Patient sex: M
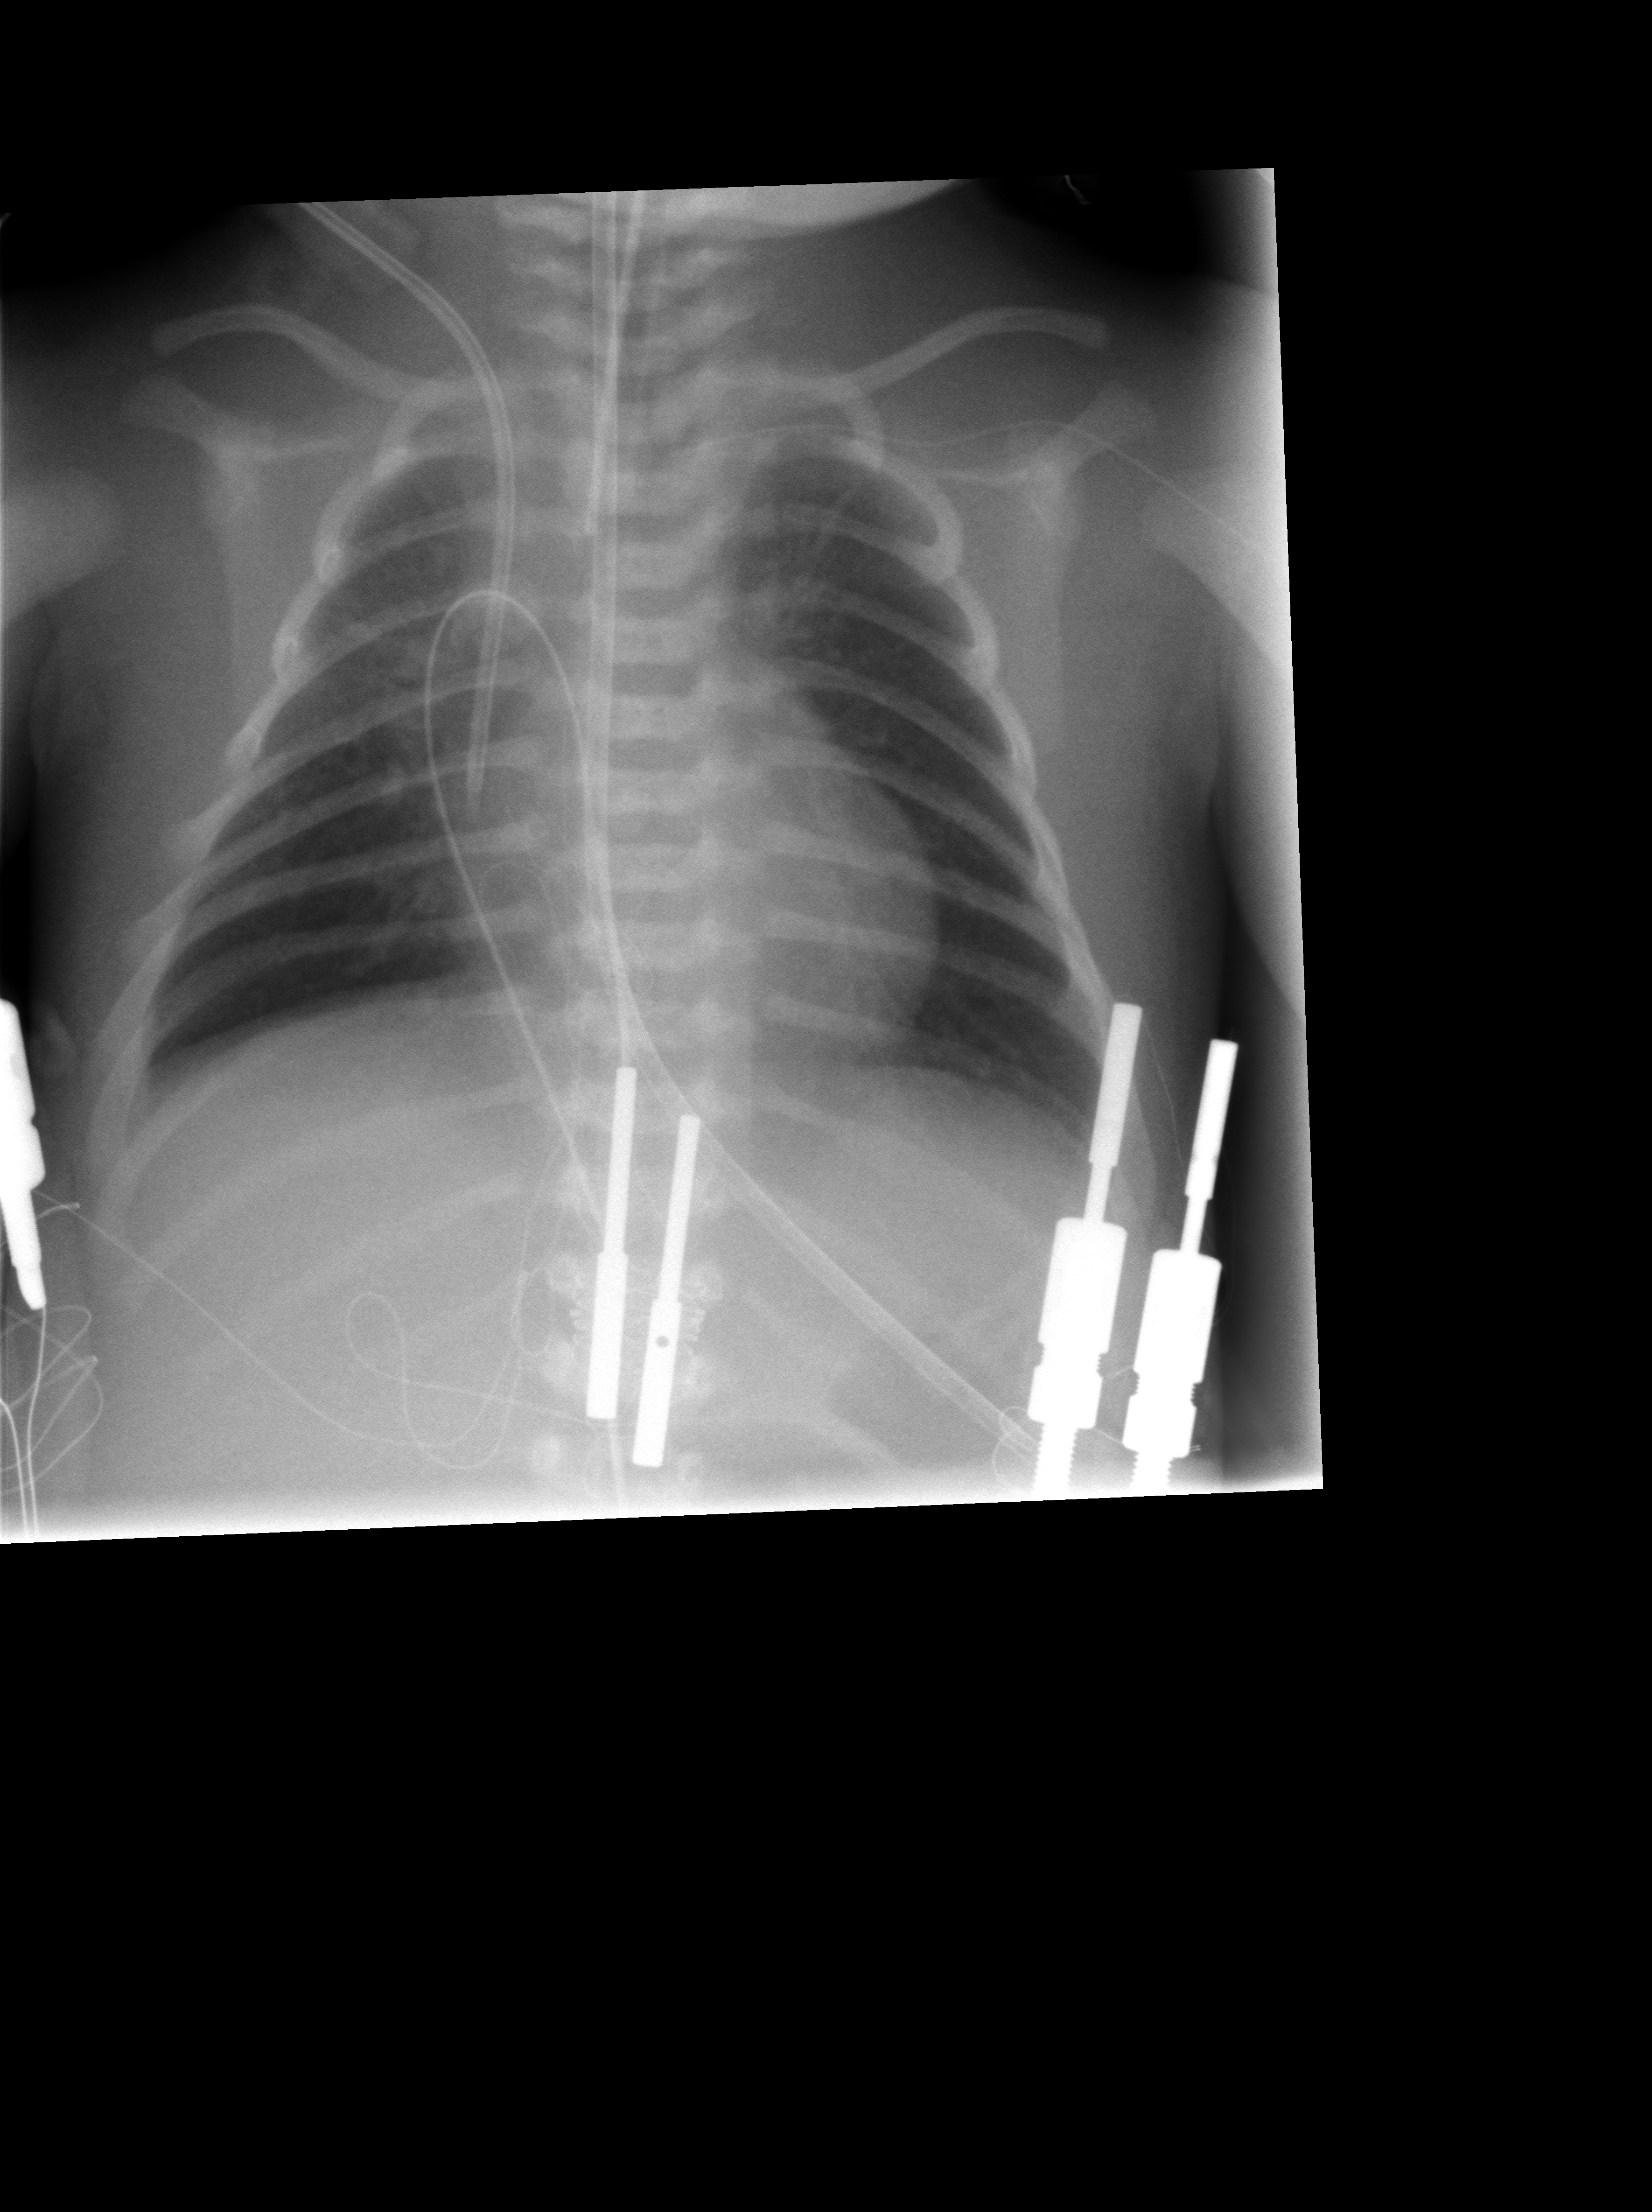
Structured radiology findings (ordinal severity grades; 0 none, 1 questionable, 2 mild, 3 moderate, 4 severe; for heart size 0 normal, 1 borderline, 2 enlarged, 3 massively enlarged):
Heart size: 0
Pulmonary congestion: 0
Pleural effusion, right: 0
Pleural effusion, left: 0
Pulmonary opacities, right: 2
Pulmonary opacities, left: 0
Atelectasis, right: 2
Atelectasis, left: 0